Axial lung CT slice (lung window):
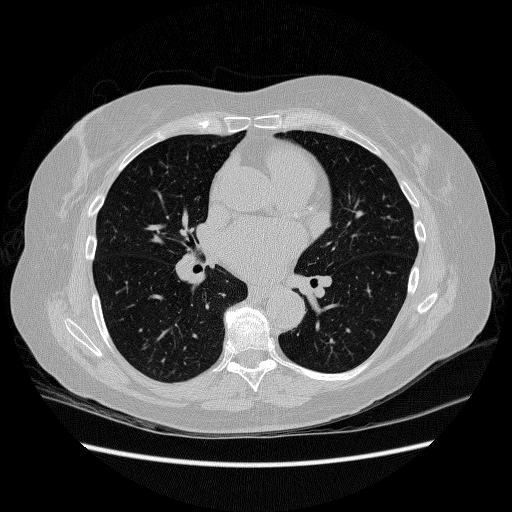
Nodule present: no